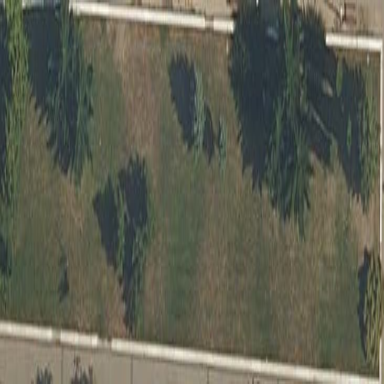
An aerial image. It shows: Grassy area with kerb barrier.